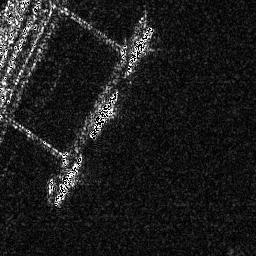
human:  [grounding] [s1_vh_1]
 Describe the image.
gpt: In the satellite image, there is  <ref>1 medium ship </ref> <box>[[47, 9, 60, 29, 0]]</box> located at top,  <ref>1 medium ship </ref> <box>[[34, 33, 46, 54, 0]]</box> located at center,  <ref>1 medium ship </ref> <box>[[20, 59, 32, 80, 0]]</box> located at bottom left.